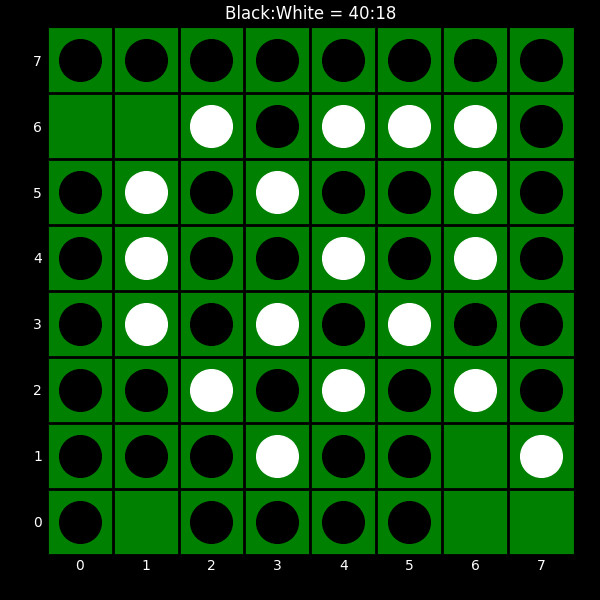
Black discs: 40
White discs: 18